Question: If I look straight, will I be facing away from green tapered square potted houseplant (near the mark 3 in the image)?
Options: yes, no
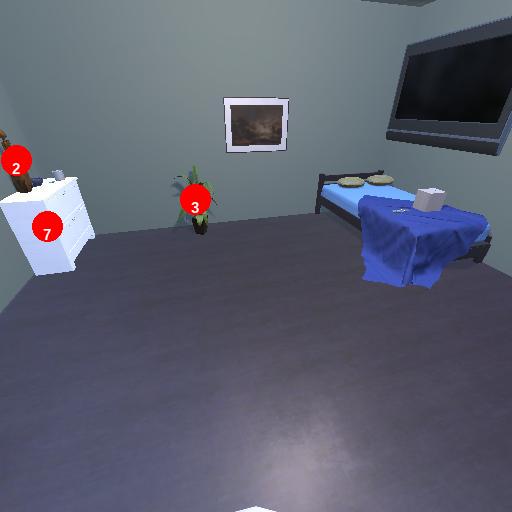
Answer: yes